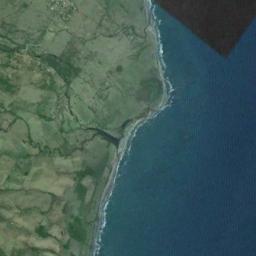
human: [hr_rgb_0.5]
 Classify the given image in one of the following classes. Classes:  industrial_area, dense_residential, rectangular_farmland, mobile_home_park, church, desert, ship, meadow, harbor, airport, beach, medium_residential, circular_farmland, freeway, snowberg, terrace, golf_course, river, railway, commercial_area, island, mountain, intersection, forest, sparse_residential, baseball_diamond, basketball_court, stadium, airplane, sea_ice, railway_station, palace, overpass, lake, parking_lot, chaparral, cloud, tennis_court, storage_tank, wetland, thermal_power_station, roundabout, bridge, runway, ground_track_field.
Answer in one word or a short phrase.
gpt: beach